Interaction volume radius: 5 \u00c5
Interaction volume height: 45 \u00c5
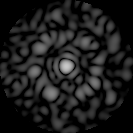
Disorder parameter: 0.8058